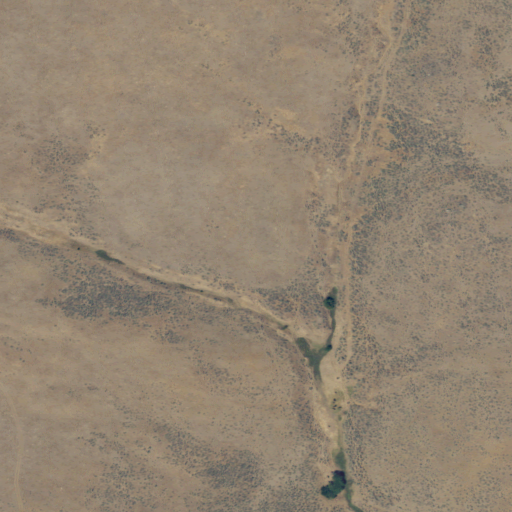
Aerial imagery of plain(s) in Oregon named Deer Flats containing shrub and grassland